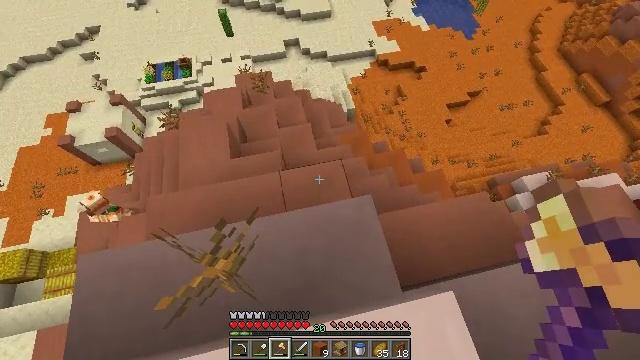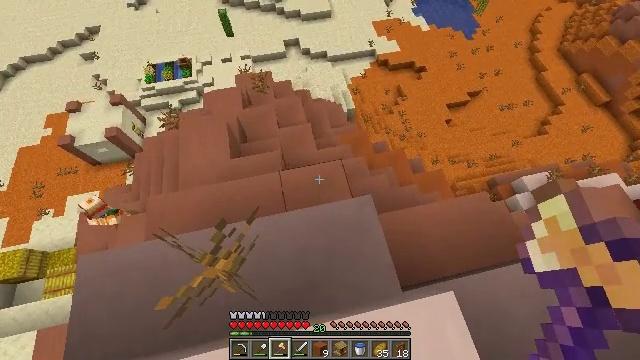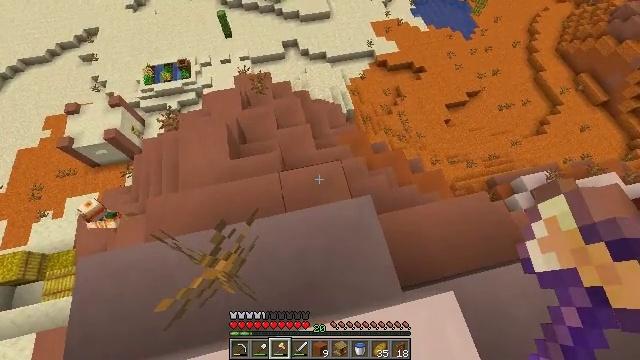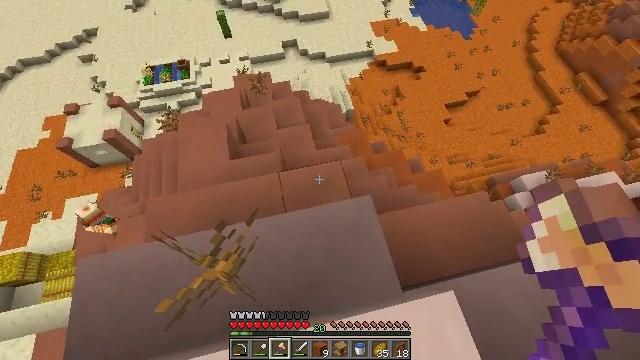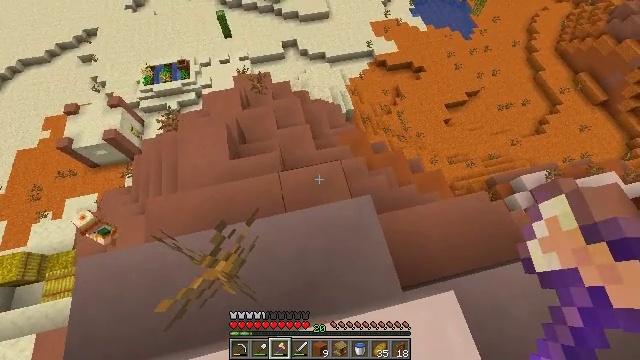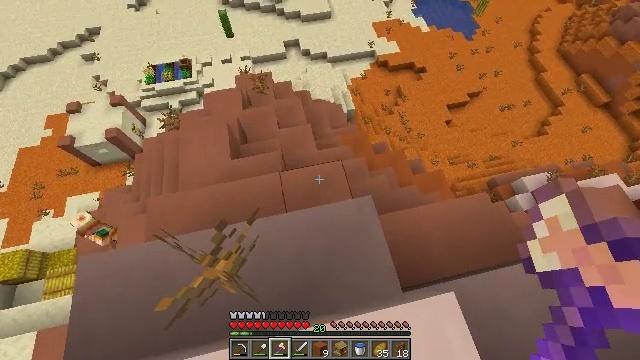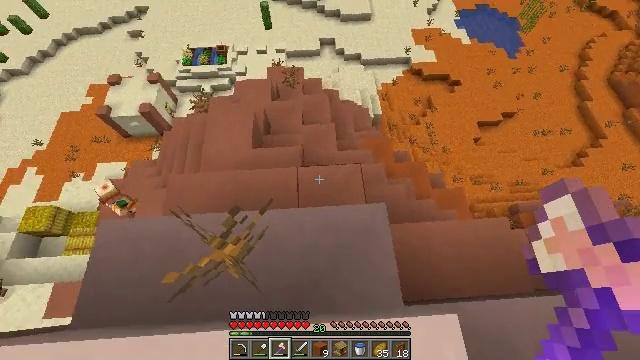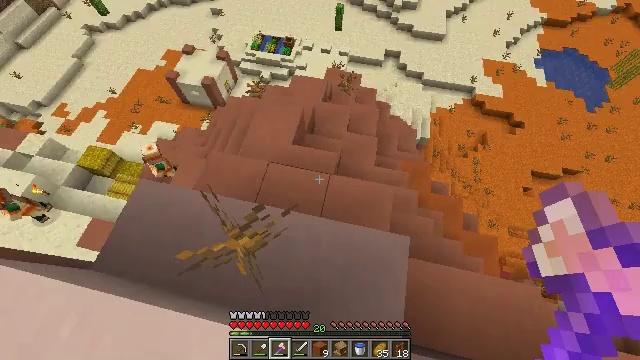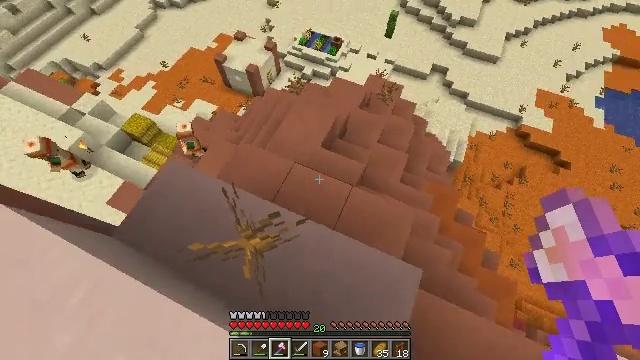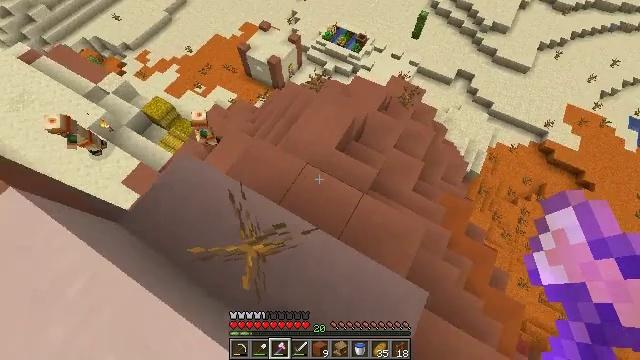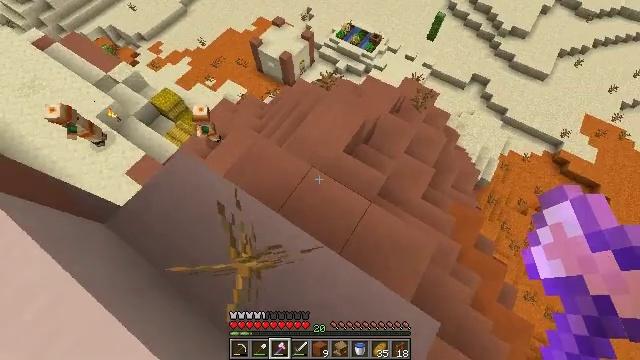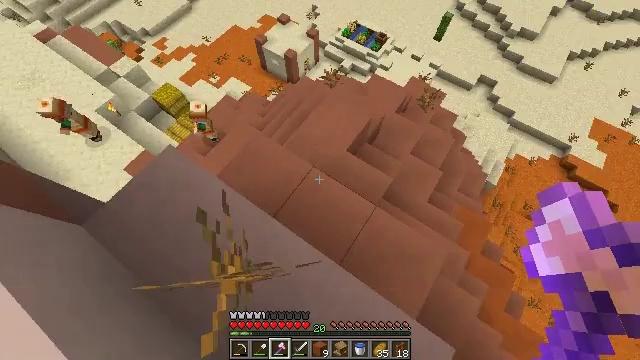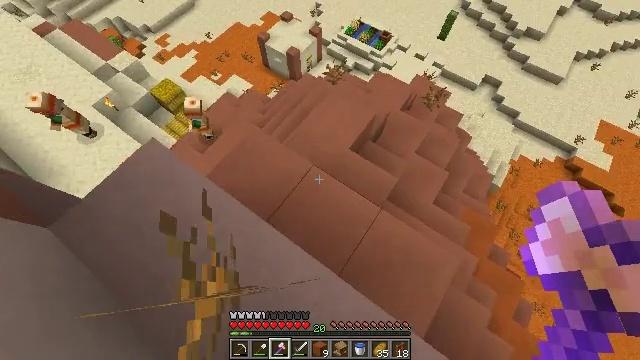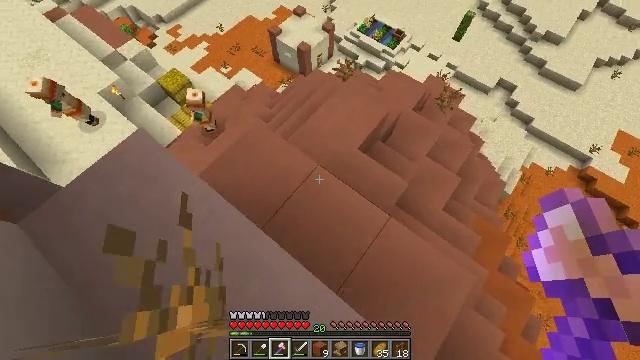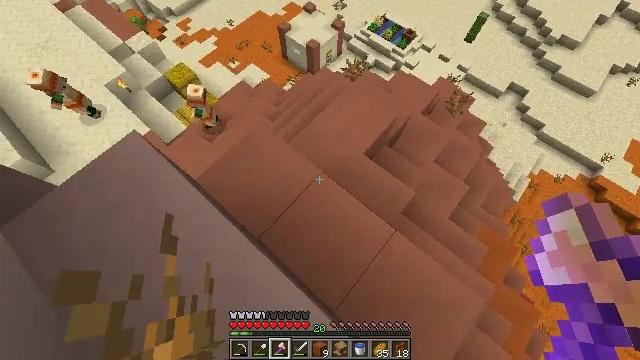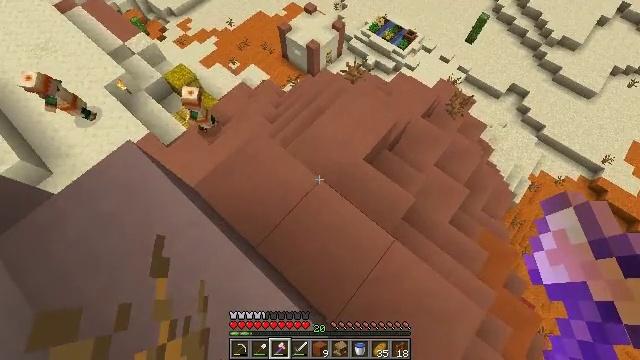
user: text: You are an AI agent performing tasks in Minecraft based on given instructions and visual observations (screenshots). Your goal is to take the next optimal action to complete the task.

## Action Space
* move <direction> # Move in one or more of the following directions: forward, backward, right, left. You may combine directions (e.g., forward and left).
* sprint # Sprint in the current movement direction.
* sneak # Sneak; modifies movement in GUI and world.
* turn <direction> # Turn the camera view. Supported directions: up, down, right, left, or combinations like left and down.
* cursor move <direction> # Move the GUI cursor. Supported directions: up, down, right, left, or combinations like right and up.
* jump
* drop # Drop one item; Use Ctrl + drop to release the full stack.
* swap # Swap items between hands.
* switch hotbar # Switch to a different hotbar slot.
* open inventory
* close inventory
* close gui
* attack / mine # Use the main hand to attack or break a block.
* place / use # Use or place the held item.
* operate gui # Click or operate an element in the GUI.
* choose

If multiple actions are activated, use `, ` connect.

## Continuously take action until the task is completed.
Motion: motion action
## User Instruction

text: Extract smooth sandstone from its location.
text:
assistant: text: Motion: no_op
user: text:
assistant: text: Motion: no_op
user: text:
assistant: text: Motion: no_op
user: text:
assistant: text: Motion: no_op
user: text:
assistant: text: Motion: no_op
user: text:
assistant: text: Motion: turn left
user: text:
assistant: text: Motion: move forward, turn left
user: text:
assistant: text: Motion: move forward, turn left
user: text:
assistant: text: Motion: move forward, turn left
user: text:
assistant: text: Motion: move forward, turn left
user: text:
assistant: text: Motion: move forward, turn left
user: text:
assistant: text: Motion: move forward
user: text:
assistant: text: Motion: move forward, turn left
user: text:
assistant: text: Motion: turn left
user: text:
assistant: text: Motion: no_op
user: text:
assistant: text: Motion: no_op
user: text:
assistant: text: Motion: no_op
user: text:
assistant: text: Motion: move forward and move left, turn left
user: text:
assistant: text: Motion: move forward and move left, turn left
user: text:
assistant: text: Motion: move forward and move left, turn left and up
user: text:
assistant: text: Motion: move forward, turn left and up
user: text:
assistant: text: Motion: move forward, turn left and up
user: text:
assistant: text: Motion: move forward, turn left
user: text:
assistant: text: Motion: move forward and move right
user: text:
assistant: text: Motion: move forward and move right
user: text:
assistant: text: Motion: move forward and move right, turn left
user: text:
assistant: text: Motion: move forward and move right, turn left
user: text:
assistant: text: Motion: move forward and move right, turn left and up
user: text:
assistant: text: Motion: move forward, turn left and up
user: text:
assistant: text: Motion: move forward, turn left and up